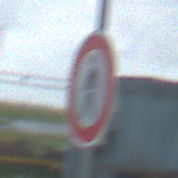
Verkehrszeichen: VerbotFussgaenger
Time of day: Midday
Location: Outdoor (Suburban)
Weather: Overcast
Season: NotSpecified
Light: Natural